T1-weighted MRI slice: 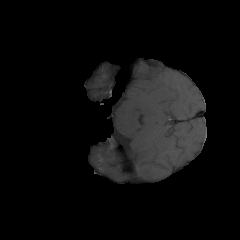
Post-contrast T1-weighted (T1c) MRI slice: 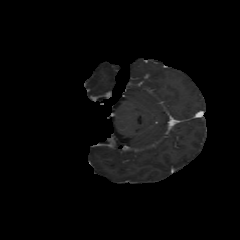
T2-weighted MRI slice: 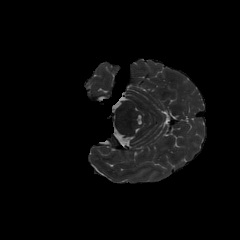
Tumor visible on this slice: no